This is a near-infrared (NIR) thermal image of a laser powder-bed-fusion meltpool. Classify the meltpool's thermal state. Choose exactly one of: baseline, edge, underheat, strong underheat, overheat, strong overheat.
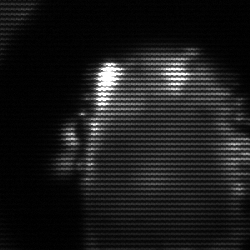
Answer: baseline